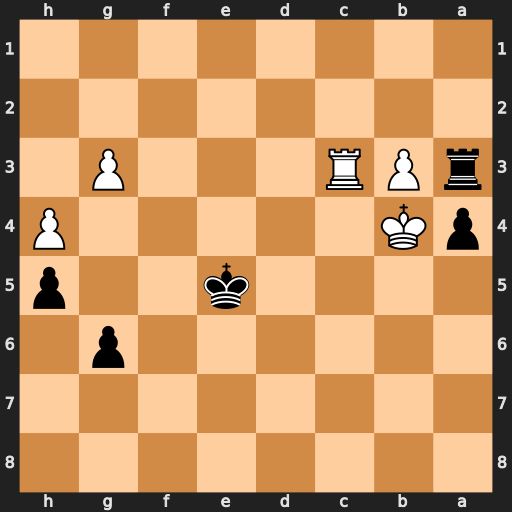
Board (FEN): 8/8/6p1/4k2p/pK5P/rPR3P1/8/8
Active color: b
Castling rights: -
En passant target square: -
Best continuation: Rxb3+ Rxb3 axb3